Question: I have two applications '"http:/localhost/applicationA"' and '"http:/localhost/applicationB"'. I have configured applicationA for claim based authentication settings. applicationA is working perfectly. But I am refering some javascrips of applicationB from applicationA. But applicationB has no the authentication cookies('FedAuth').
Is it possible for me to add claim authentication in both applicationA, applicationB using the below code?
'''
<system.identityModel>
<identityConfiguration>
<audienceUris>
<add value="http://localhost/applicationB/" />
<add value="http://localhost/applicationA/" />
</audienceUris>
<issuerNameRegistry type="System.IdentityModel.Tokens.ValidatingIssuerNameRegistry, System.IdentityModel.Tokens.ValidatingIssuerNameRegistry">
<authority name="PassiveSigninSTS">
<keys>
<add thumbprint="DE161DD37B2FEC37BDB17CAFF33D982DCE47E740" />
</keys>
<validIssuers>
<add name="PassiveSigninSTS" />
</validIssuers>
</authority>
</issuerNameRegistry>
<!--certificationValidationMode set to "None" by the the Identity and Access Tool for Visual Studio. For development purposes.-->
<certificateValidation certificateValidationMode="None" />
</identityConfiguration>
'''

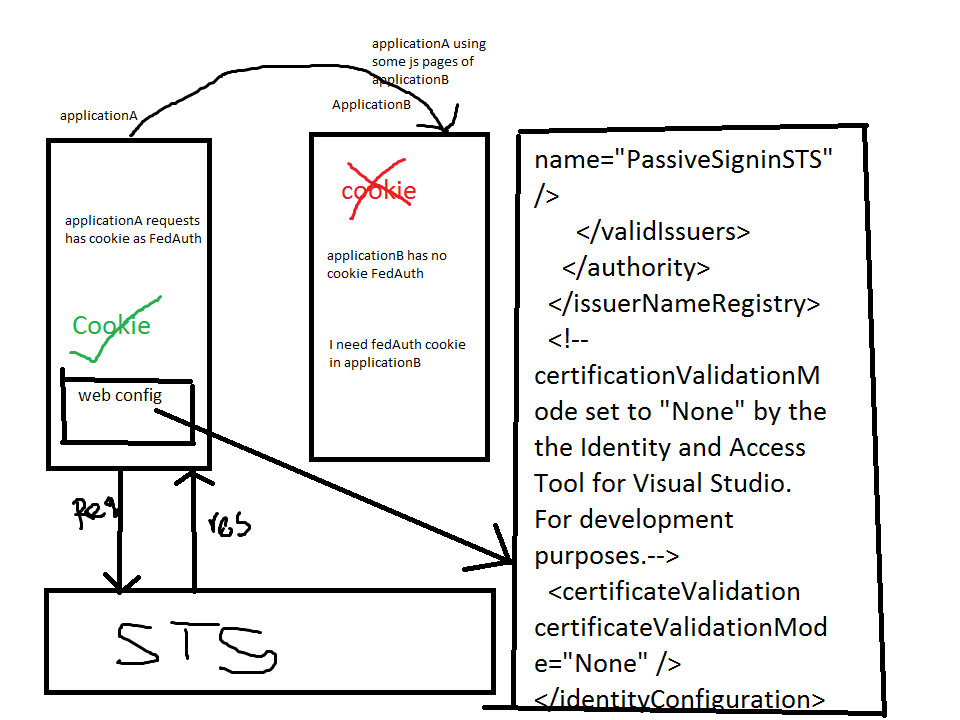
Answer: You would need to enable claims authentication in applicationB for this to work. In other words, you would need to setup the same 'system.identityModel' web.config settings in applicationB as in applicationA (as you've shown in your example).
Is there a reason that the JavaScript needs to be secured? If the scripts aren't secured, why not just make them accessible to everyone so you won't need to worry about the single sign-on across sites?